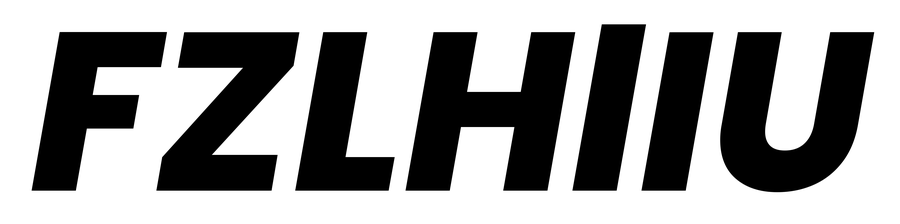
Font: Poppins-ExtraBoldItalic